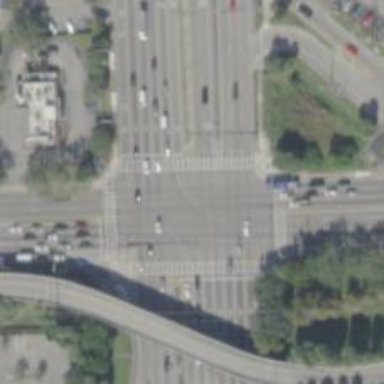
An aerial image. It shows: Primary highway with separate asphalt sidewalk.